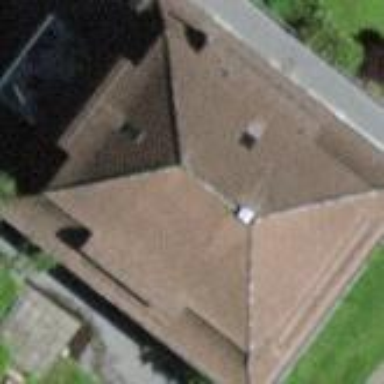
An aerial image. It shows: Detached building with hipped roof shape.